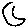
Label: moon